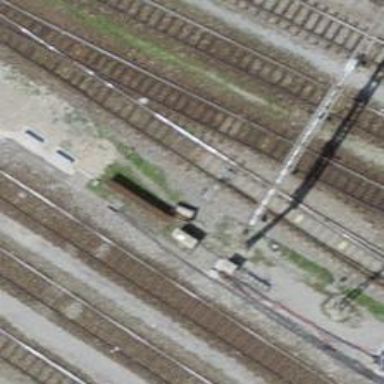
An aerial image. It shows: Single-track electrified railway siding with contact line.